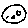
Label: moon